Question: According to Mac Dock <URL>: "The Dock keeps applications on its left side, while Stacks and minimized windows are kept on its right. If you look closely, you'll see a vertical separator line that separates them."
Meaning, once the application is minimized, you have a NEW dock icon in the right side, and you need to click on it in order to maximize your application.
However, applications like Chrome and Finder behave differently: if you click on the the LEFT icon (the "main" application's icon), it will also maximize the application!
I have created my own mac application, and I'd like to make it behave like Chrome: meaning once it is minimized, if you click on either the left or right dock icons, it will maximize. How can I do that ?
[I am attaching a dock screenshot. You can see both Chrome "main" icon and "minimized" icon next to it. Both icons will respond and will maximize the window.
However other applications (like TextEdit, and also the one I programmed in XCode): only the minimized icon maximizes them. The "main" icon does nothing.]
How can I make both icons maximize my application programmatically?
Thanks a million!
Nili
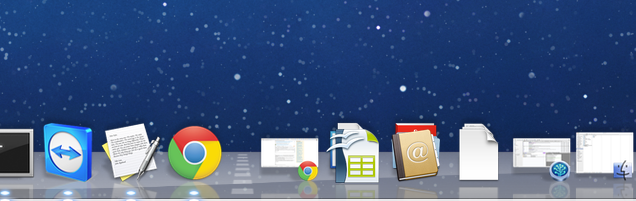
Answer: Need to implement applicationShouldHandleReopen in order to open minimized windows from the "main" icon
'''
- (BOOL)applicationShouldHandleReopen:(NSApplication *) __unused theApplication hasVisibleWindows:(BOOL)flag
{
if (!flag){
[[self window] makeKeyAndOrderFront:self];
}
return YES;
}
'''